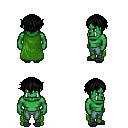
a pixel art fantasy rpg character, male body template, orc, green skin, green cape, teal pants, black short bangs hairstyle, gray slippers, four views (front, back, left, right), 2x2 character sprite sheet, small pixel art, hard edges, no anti-aliasing